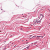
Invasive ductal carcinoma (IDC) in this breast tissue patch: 0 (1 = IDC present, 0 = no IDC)